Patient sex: M
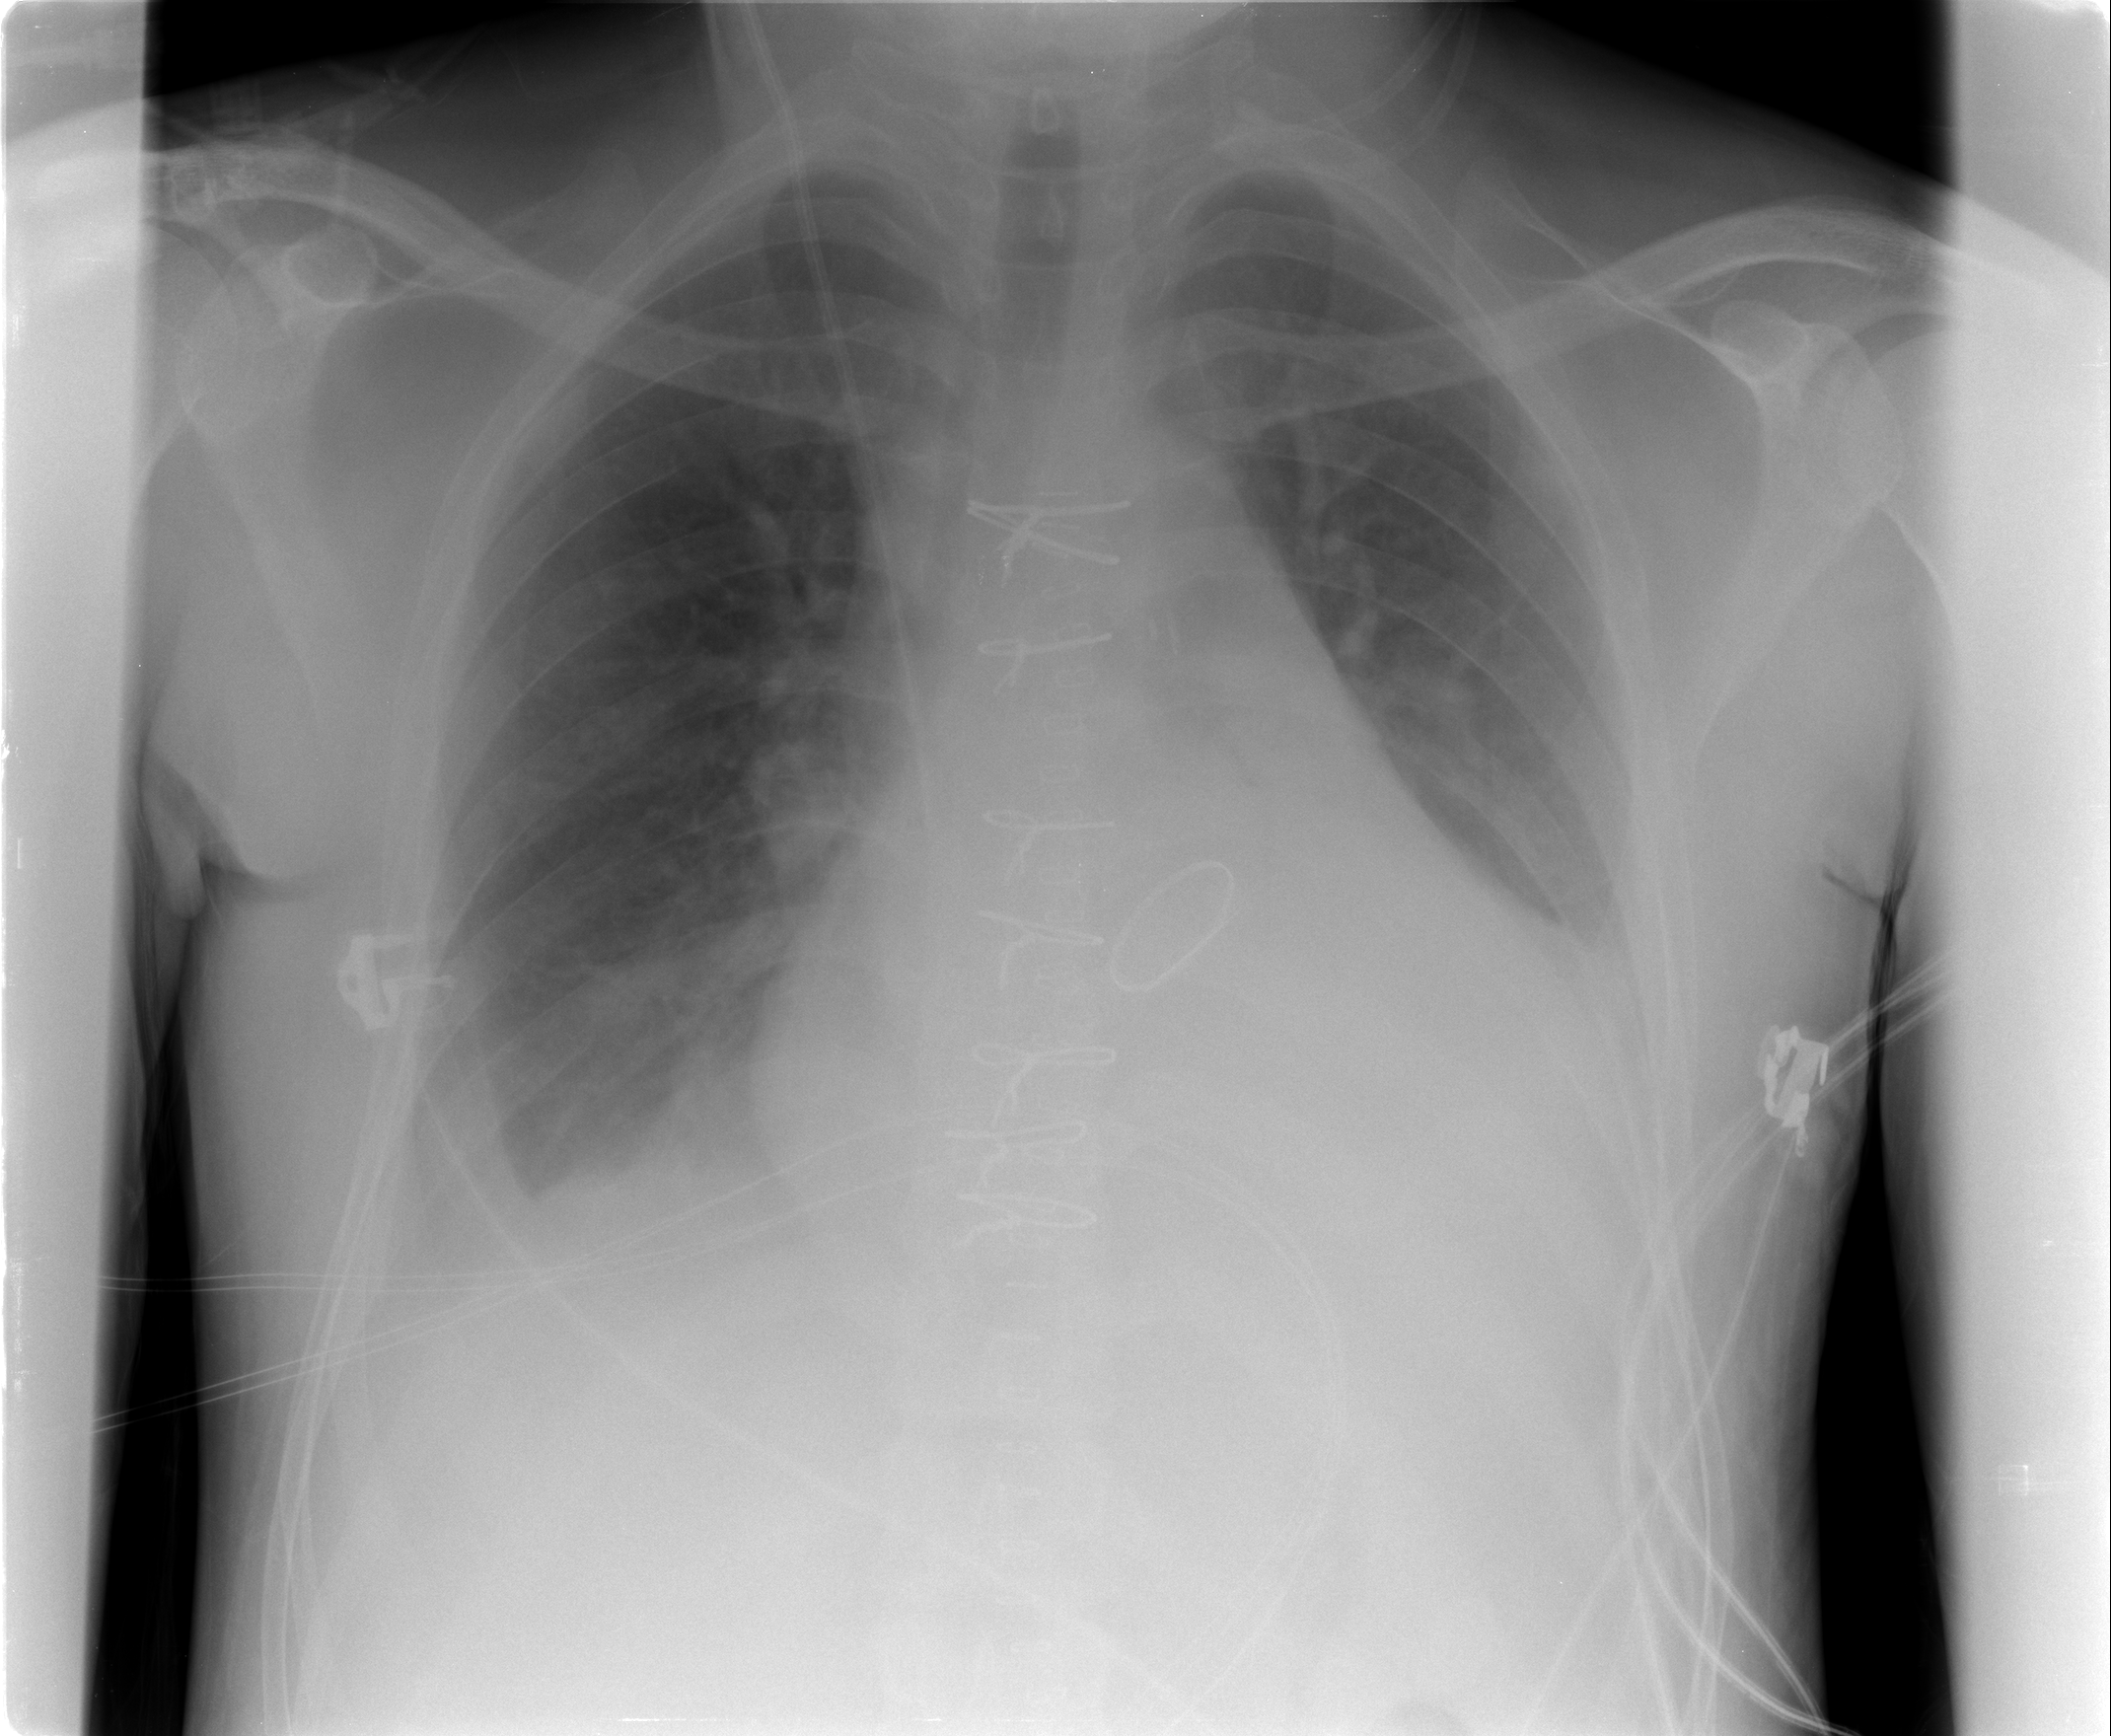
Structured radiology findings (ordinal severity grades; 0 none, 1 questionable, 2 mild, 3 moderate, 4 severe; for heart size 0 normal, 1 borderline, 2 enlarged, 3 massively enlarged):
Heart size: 2
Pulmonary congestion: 2
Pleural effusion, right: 2
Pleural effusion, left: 2
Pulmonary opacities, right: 0
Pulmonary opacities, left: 0
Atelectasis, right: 2
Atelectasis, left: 2